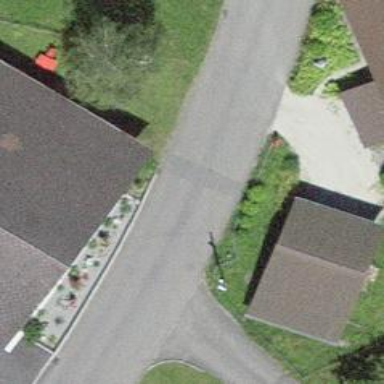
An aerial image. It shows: Unclassified road with asphalt surface.